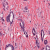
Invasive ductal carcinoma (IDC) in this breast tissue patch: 1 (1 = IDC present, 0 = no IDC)